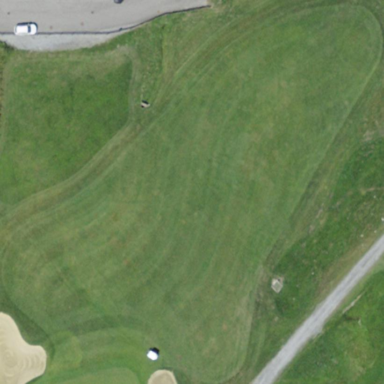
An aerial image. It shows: Golf fairway surrounded by grass.